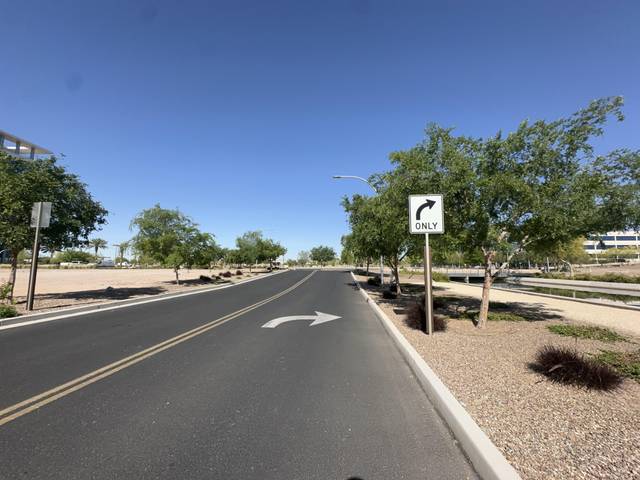
Region: United States
Coordinates: 33.439, -111.954